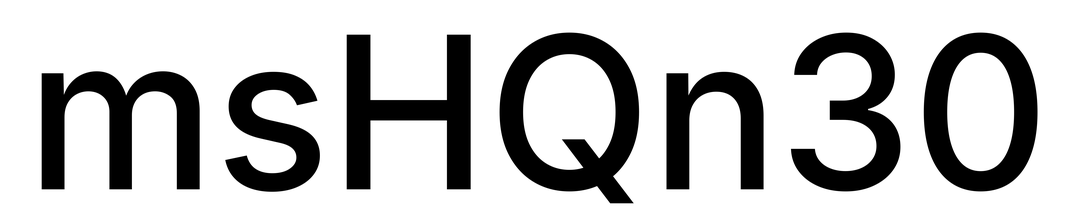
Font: Inter_Medium